Aerial crown-view tile of a tropical tree (Barro Colorado Island, Panama), acquired 20241216:
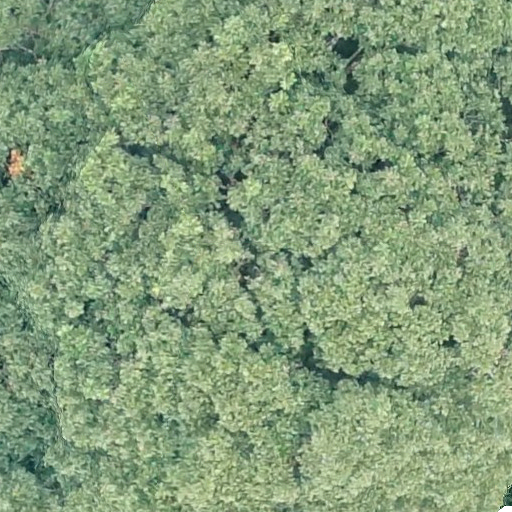
Species: Dipteryx oleifera
GBIF accepted scientific name: Dipteryx oleifera
Crown area: 735.502 m²